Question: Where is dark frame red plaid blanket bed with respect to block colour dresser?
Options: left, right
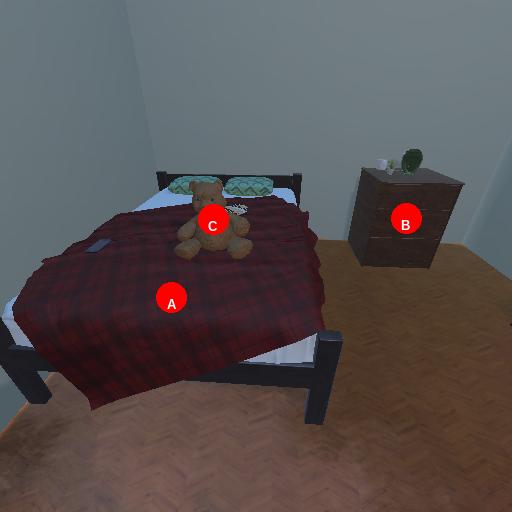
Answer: left